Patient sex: F
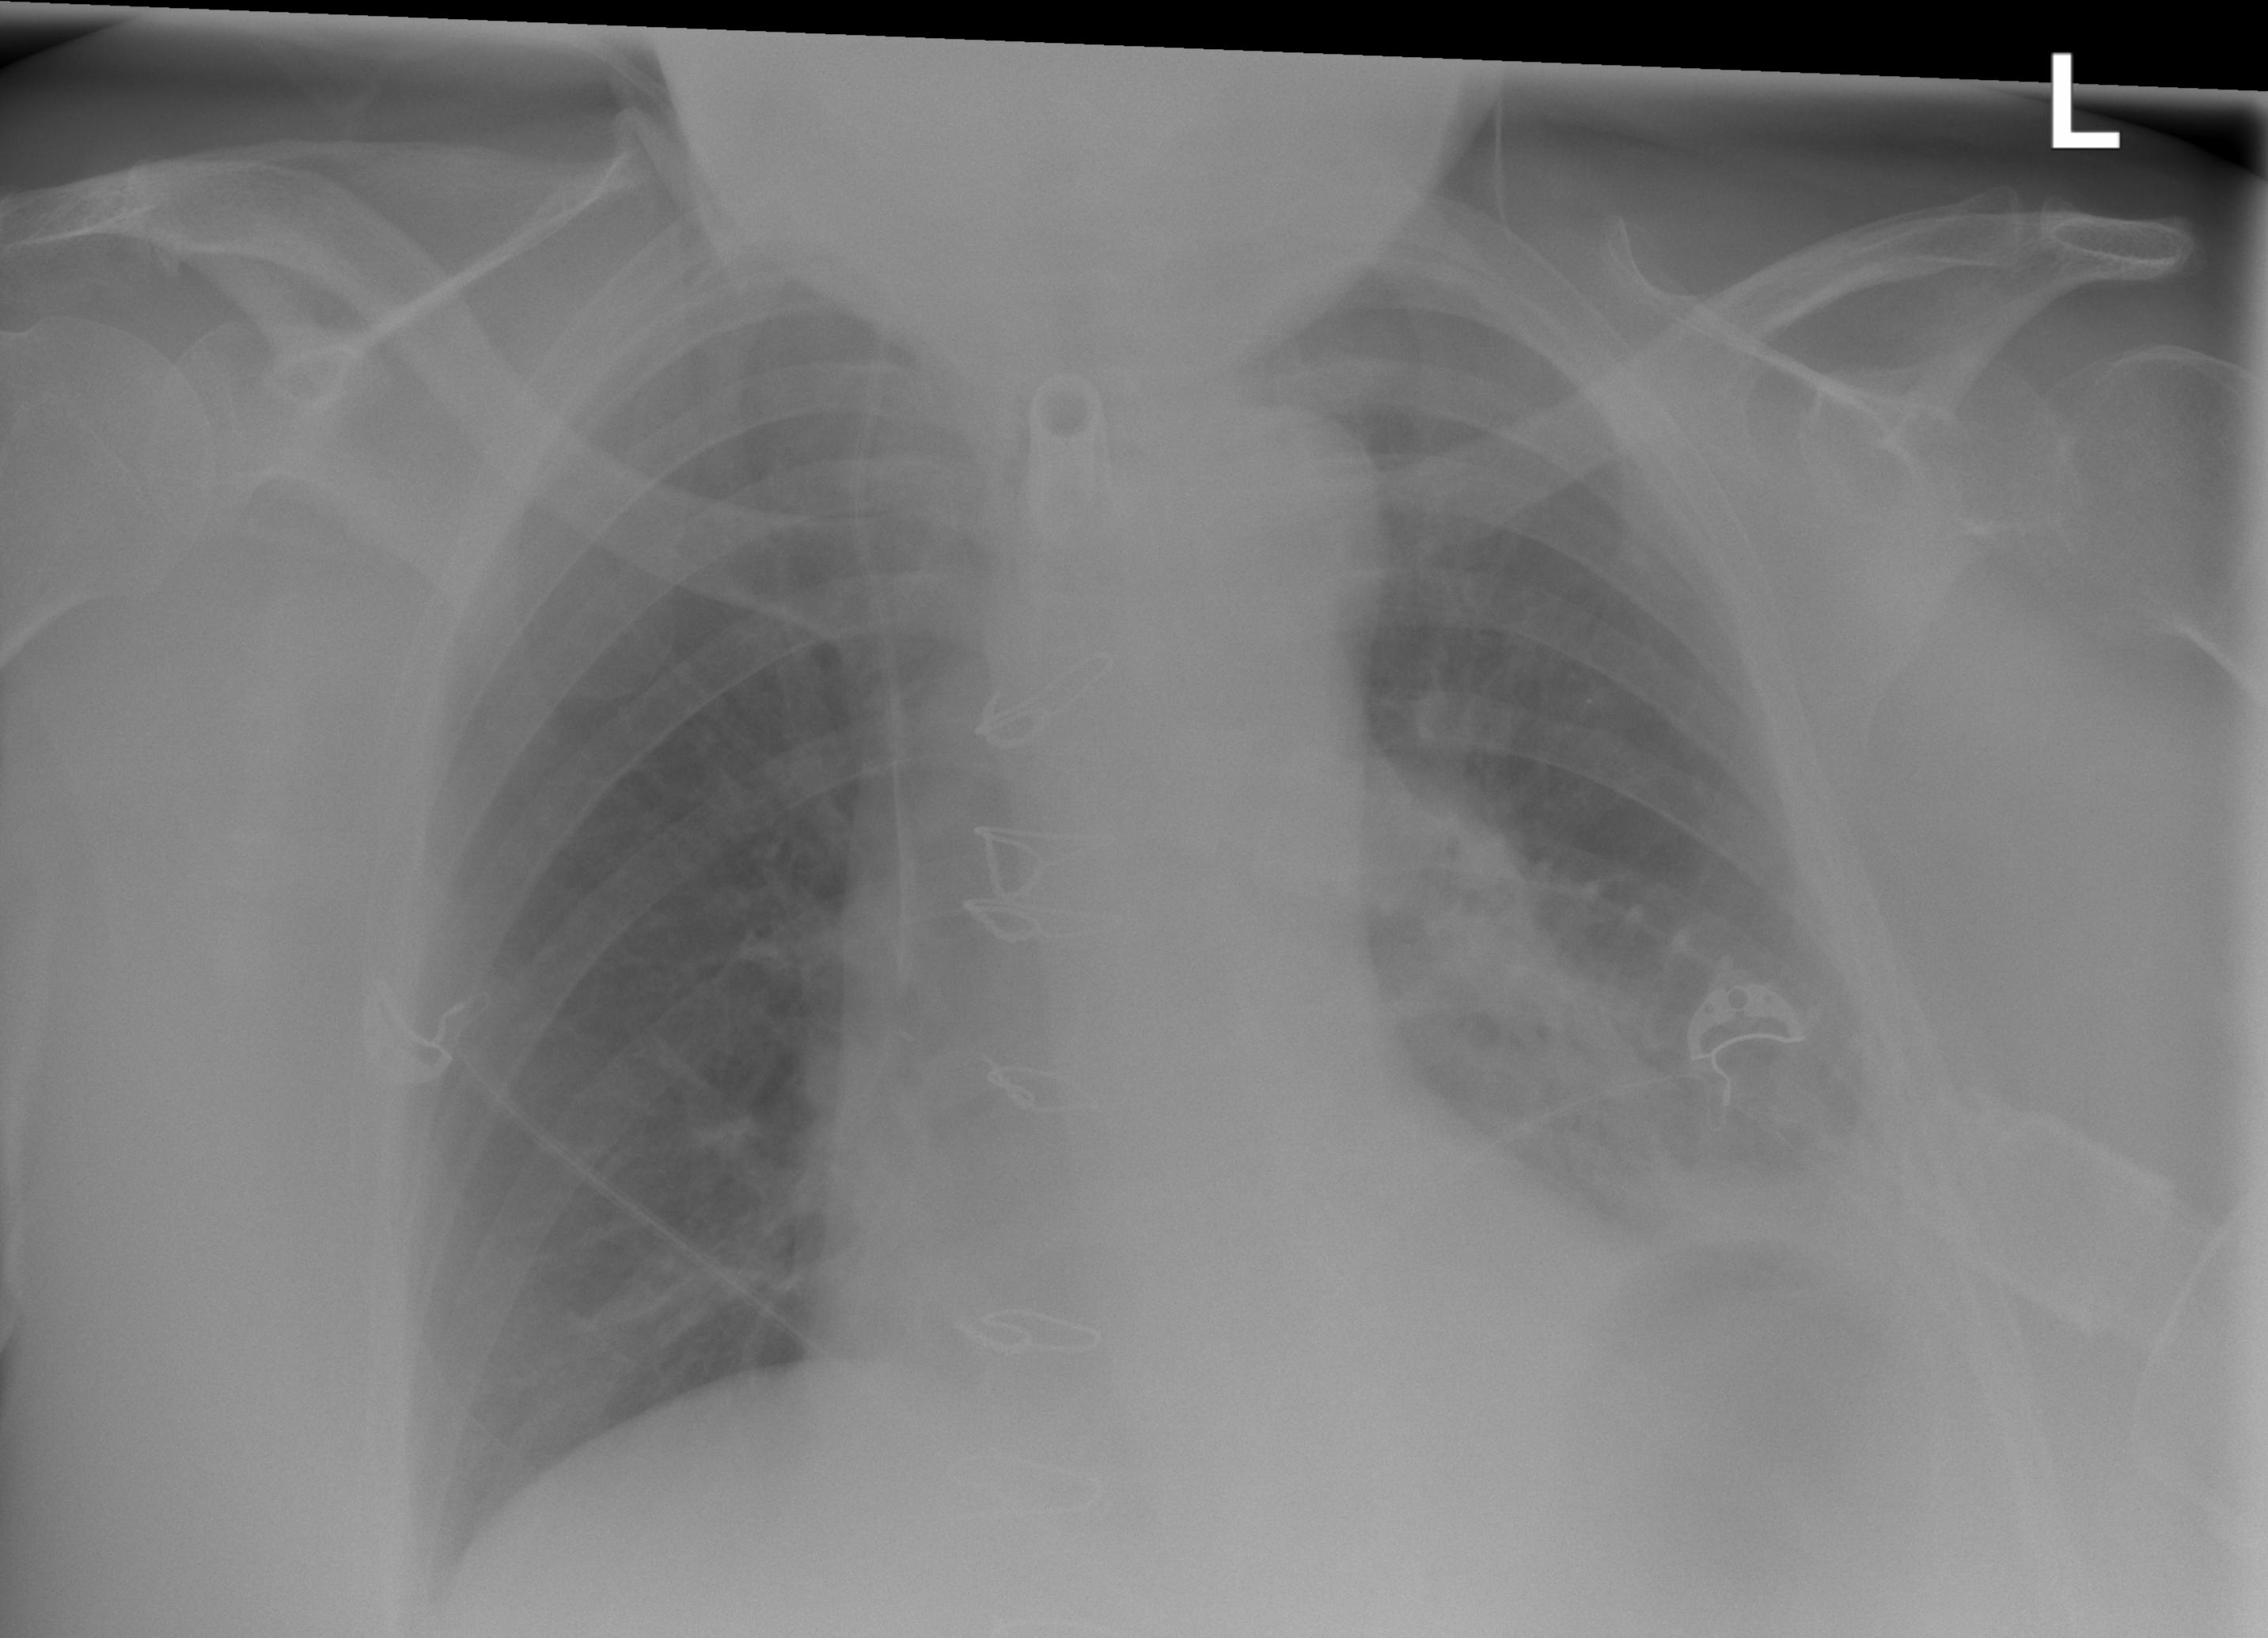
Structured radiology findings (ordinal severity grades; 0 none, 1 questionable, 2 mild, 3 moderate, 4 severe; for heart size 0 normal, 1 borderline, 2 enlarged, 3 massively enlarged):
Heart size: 1
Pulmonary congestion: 0
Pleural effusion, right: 0
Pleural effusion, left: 2
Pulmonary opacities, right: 0
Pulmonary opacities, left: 1
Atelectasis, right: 0
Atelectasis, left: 3